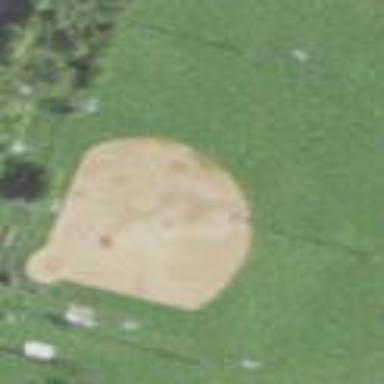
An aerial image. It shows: Baseball/softball pitch for leisure and sports activities.